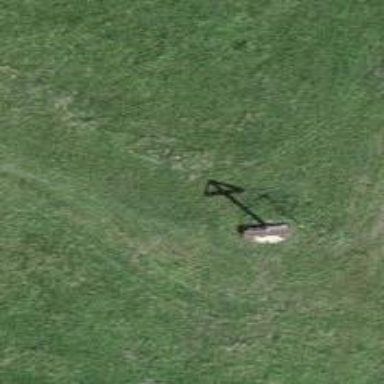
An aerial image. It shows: Wayside cross with historic significance.